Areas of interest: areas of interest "Hospital"
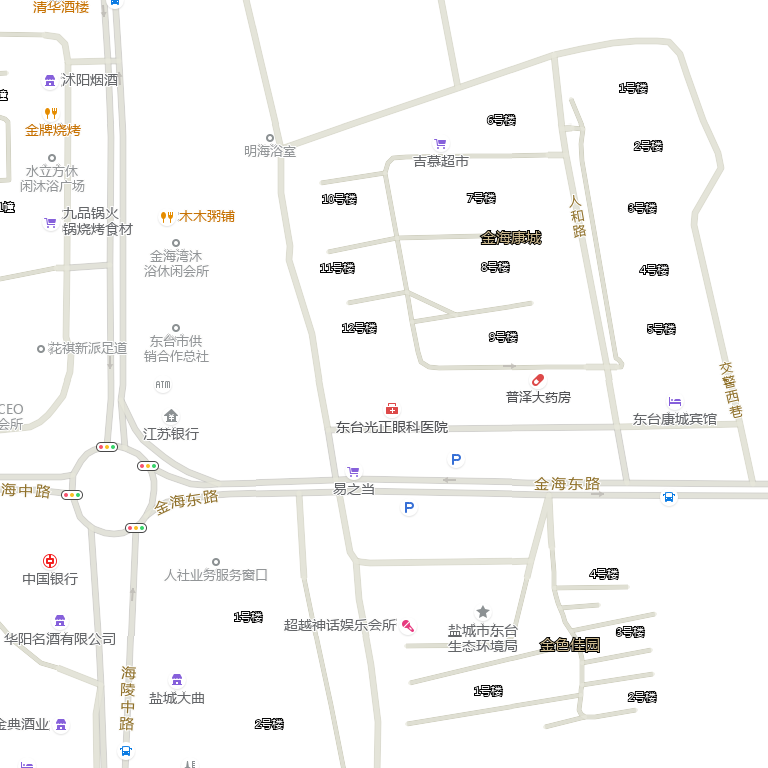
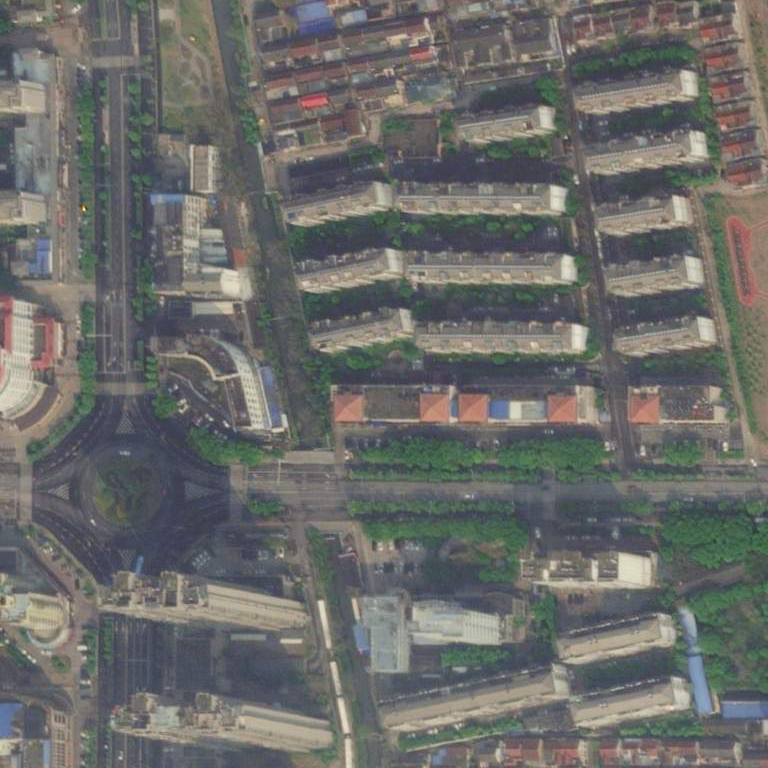